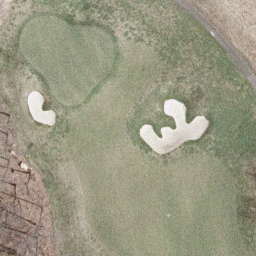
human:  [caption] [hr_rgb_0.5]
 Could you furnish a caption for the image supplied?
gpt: A part of a golf course with turfs and some bunkers and withered trees .

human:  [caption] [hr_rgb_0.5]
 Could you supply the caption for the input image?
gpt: This is a part of a golf course with turfs and some bunkers and trees .

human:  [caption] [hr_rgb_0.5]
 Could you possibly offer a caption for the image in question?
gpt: A part of a golf course with with turfs and some bunkers and withered trees .

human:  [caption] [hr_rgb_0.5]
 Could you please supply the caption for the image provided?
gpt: There are turfs and some bunkers and withered trees in the golf course .

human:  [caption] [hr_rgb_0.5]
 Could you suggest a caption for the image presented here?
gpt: Green turfs and some bunkers and withered trees in the golf course .